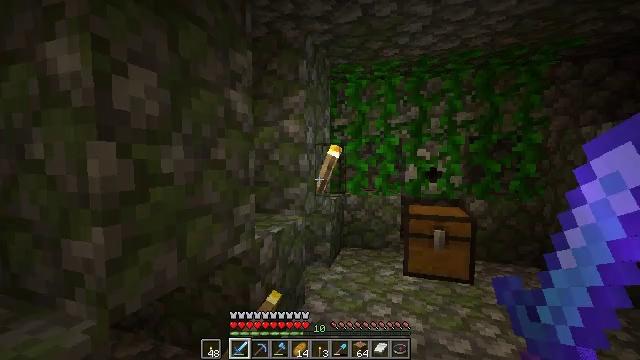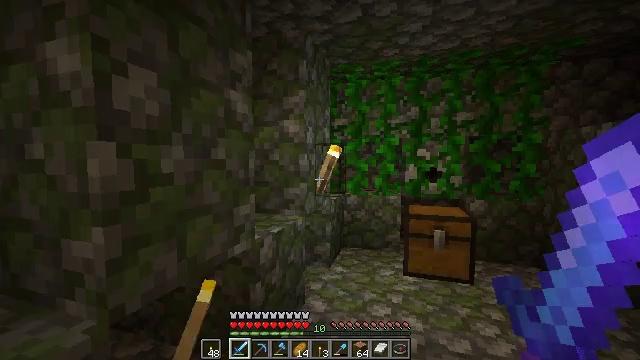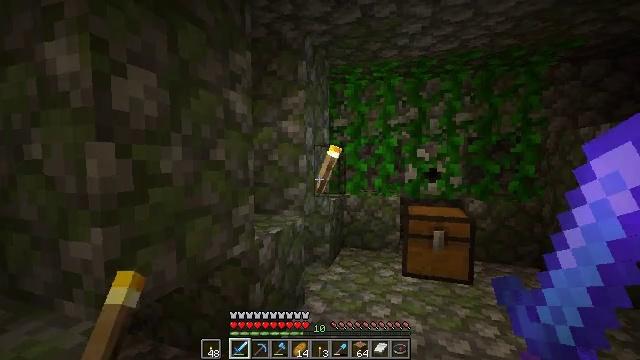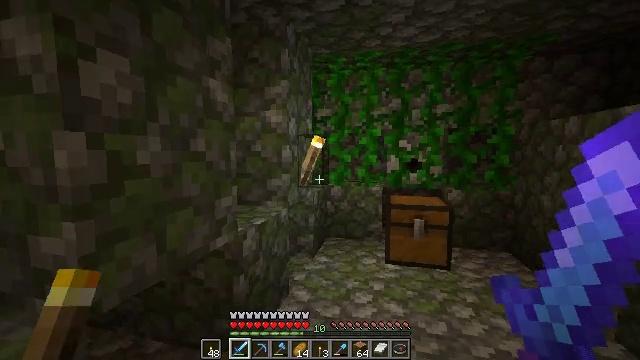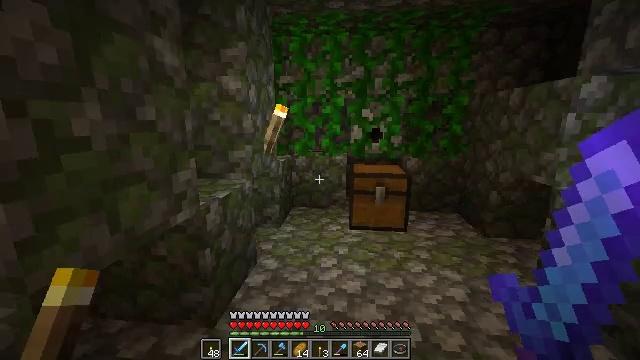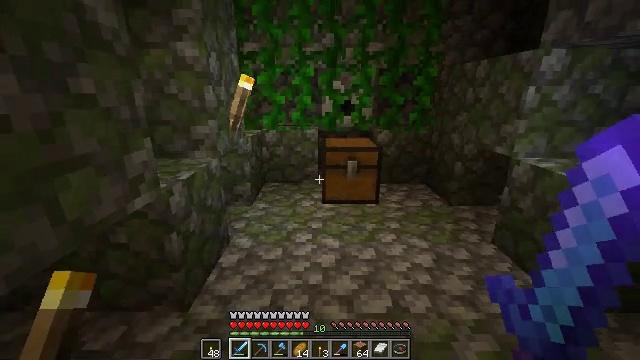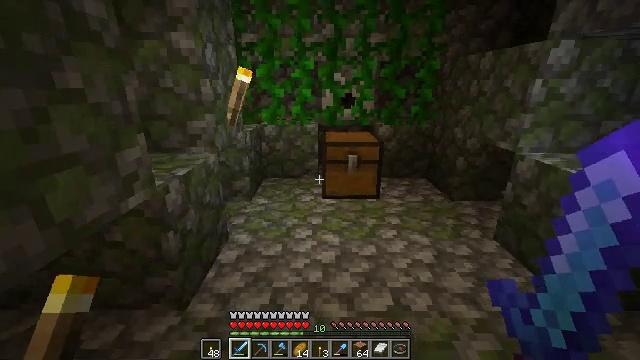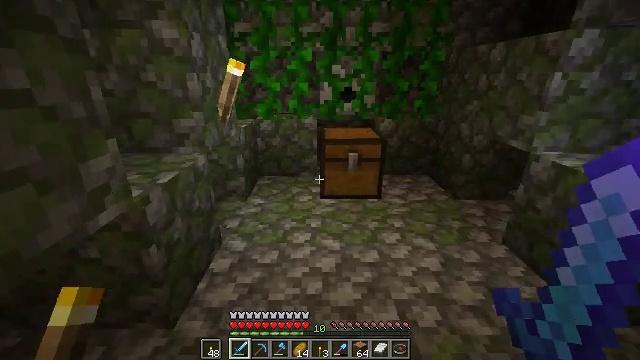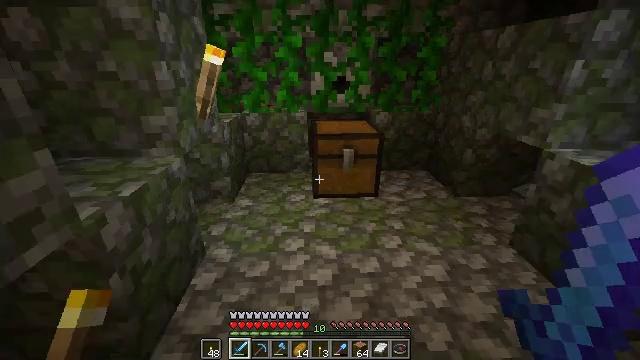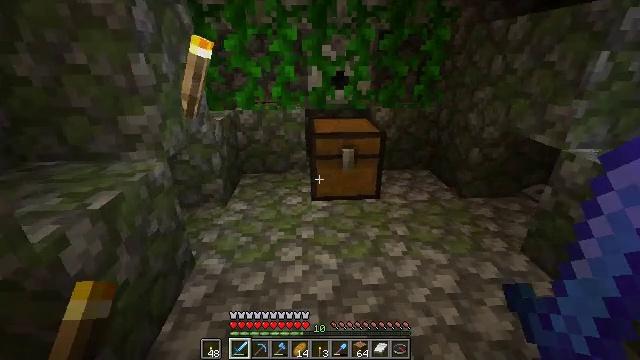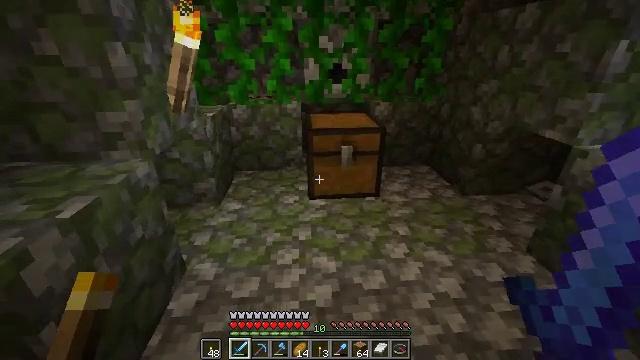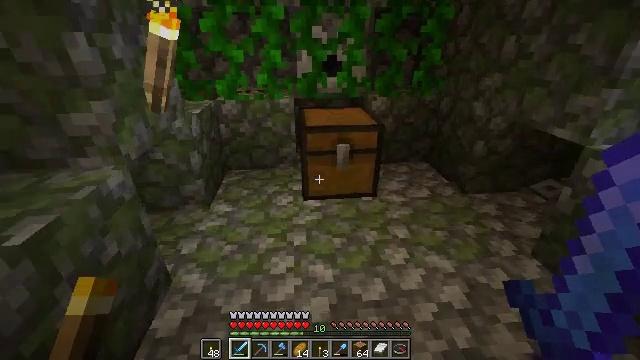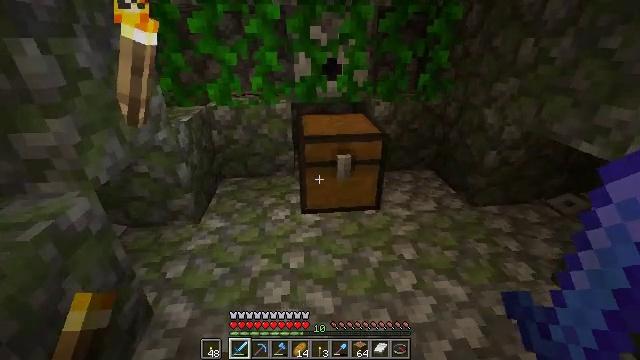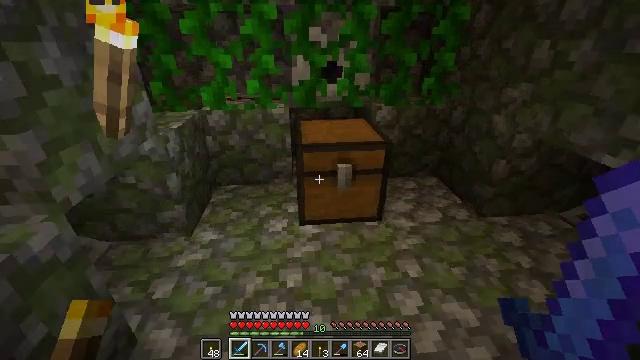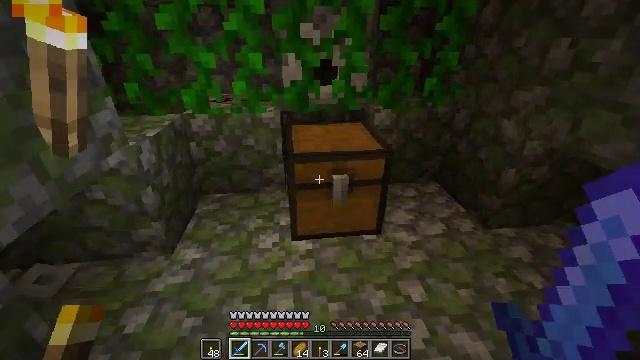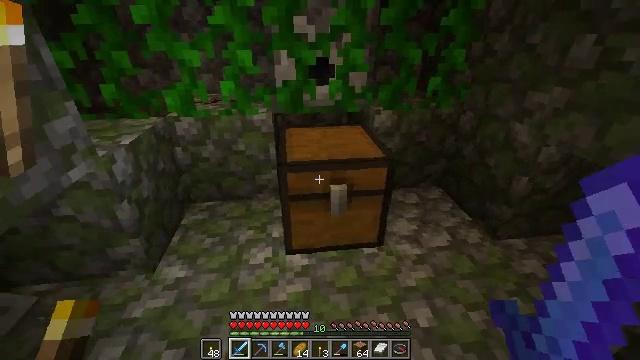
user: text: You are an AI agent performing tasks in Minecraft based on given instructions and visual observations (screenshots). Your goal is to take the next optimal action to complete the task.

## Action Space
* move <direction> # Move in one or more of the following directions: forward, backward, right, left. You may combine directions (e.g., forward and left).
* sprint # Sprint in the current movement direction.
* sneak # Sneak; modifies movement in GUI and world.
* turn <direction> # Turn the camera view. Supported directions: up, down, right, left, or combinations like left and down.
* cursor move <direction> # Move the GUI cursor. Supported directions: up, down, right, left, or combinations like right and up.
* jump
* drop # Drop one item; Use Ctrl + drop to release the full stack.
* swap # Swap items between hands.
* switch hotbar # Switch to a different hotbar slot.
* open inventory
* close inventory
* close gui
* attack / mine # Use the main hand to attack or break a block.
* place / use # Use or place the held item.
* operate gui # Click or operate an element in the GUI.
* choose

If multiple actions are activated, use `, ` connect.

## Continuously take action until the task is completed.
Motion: motion action
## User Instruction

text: Disassemble the tripwire hook.
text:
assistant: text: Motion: no_op
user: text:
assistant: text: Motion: no_op
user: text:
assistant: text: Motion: turn right and down
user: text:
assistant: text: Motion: turn right and down
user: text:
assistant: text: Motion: move forward, turn right and down
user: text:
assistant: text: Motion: move forward, turn down
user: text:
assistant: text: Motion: move forward, turn down
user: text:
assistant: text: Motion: move forward, turn right and down
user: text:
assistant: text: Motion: move forward
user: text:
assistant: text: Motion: move forward, turn down
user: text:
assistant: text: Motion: move forward, turn right and down
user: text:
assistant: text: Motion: move forward
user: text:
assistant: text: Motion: move forward
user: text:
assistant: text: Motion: move forward, turn right
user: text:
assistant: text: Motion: no_op
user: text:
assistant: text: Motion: no_op
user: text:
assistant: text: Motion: no_op
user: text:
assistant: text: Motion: turn right
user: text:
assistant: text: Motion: turn right
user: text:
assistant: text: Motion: turn right and up
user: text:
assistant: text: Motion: turn right and up
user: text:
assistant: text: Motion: turn right
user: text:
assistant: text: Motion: no_op
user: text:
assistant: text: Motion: turn right
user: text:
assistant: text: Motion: turn right
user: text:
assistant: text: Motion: no_op
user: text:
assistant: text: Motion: no_op
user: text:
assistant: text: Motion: no_op
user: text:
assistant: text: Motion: no_op
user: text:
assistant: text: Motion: turn right